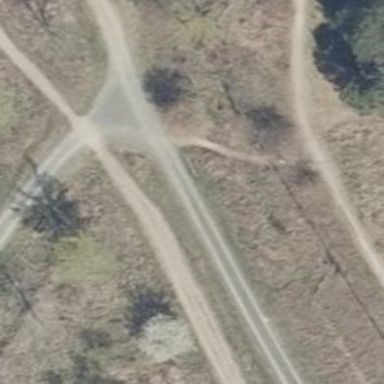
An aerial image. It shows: Dirt path.